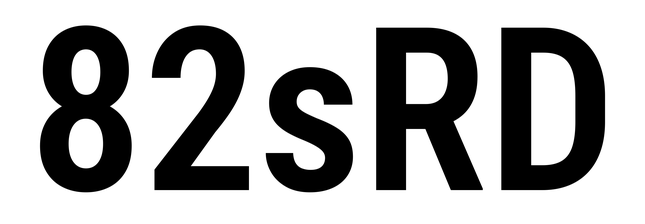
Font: Roboto_Condensed_SemiBold